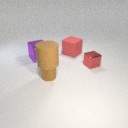
small brown metal cylinder to the left of large red rubber cube